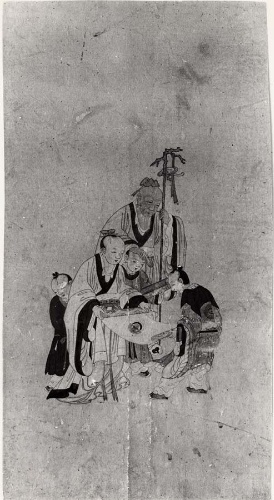
Artist: Unidentified artist
Date: 19th century
Object type: Album leaf
Classification: Paintings
Medium: Album leaf; ink and color on paper
Culture: Korea
Period: Joseon dynasty (1392–1910)
Dimensions: 20 7/8 x 10 15/16 in. (53 x 27.8 cm)
Department: Asian Art
Credit line: Rogers Fund, 1915
Accession year: 1915
Repository: Metropolitan Museum of Art, New York, NY
Tags: Children|Men